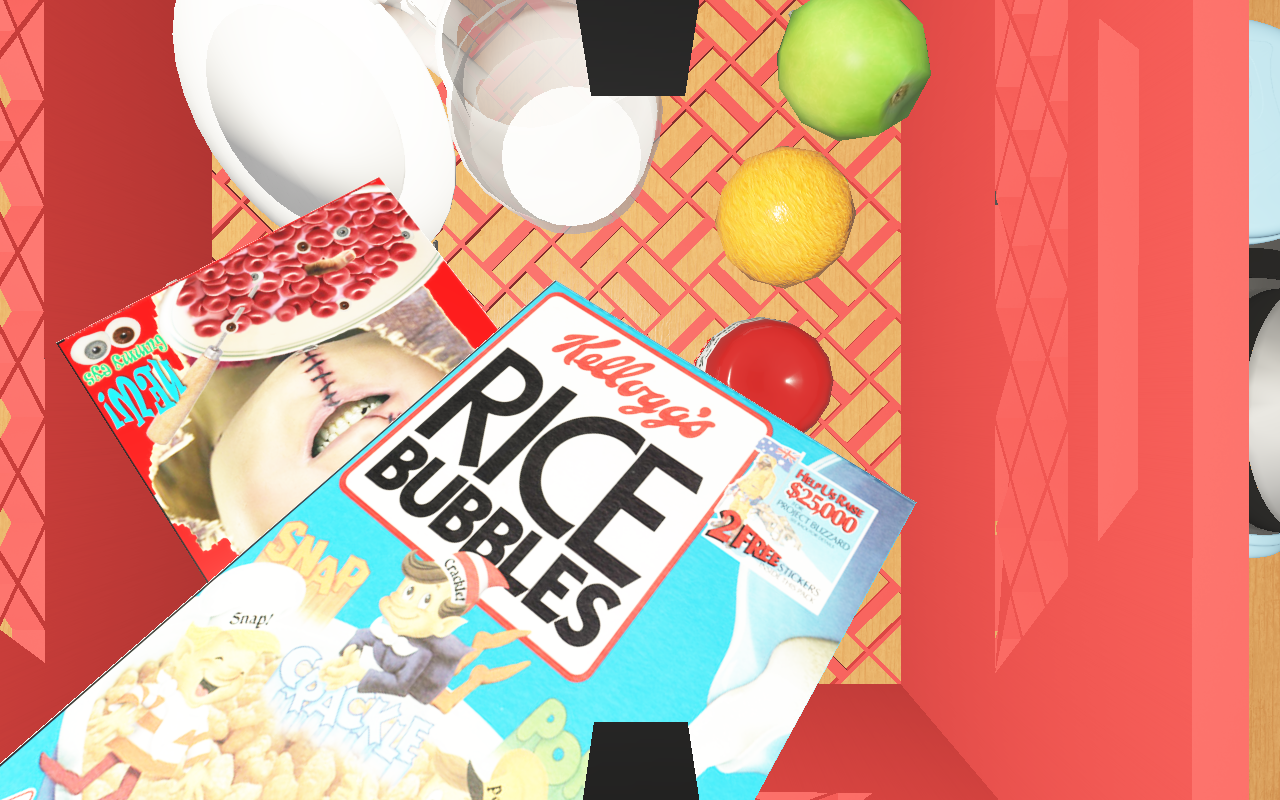
Objects in the scene:
carafe
water bottle
apple
orange
spoon
plate
jam jar
cereal box
cereal box